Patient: sex F, age 63
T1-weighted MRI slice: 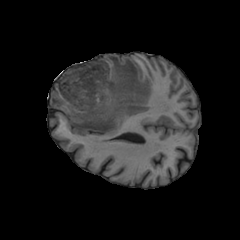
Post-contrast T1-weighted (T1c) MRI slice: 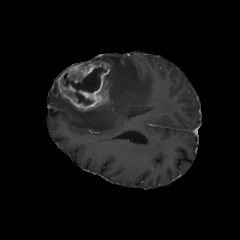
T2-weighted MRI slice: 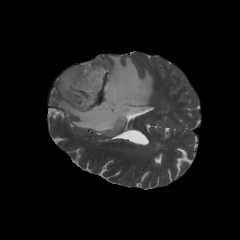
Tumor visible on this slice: yes
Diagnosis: Glioblastoma, IDH-wildtype
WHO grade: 4